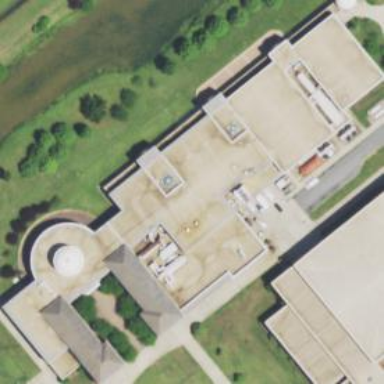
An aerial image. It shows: Service building.